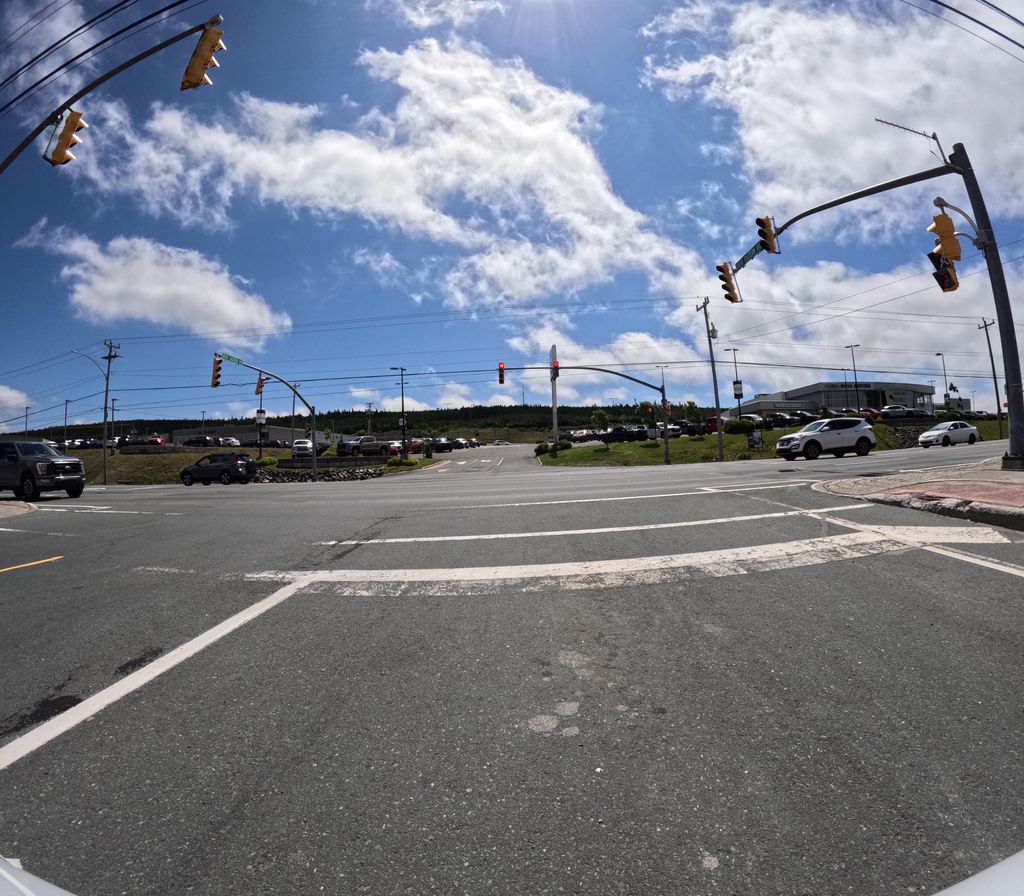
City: st_johns